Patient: sex M, age 73
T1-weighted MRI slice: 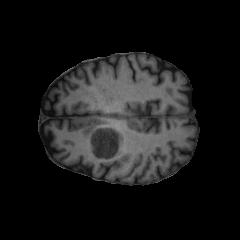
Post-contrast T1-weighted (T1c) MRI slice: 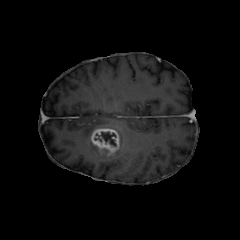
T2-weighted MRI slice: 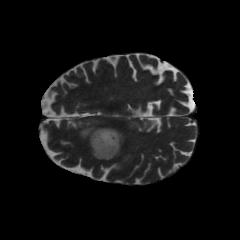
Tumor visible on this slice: yes
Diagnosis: Glioblastoma, IDH-wildtype
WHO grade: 4